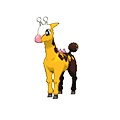
Pok\u00e9mon: girafarig